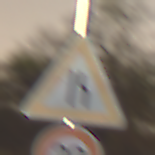
Verkehrszeichen: EinseitigVerengteFahrbahnRechts
Zusatzzeichen unten: Geschwindigkeit20
Umgebung: Outdoor, Nature
Tageszeit: Night
Wetter: Clear
Licht: Natural
Jahreszeit: NotSpecified
Kontrast: LowContrast